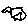
Label: bird